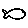
Label: fish